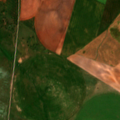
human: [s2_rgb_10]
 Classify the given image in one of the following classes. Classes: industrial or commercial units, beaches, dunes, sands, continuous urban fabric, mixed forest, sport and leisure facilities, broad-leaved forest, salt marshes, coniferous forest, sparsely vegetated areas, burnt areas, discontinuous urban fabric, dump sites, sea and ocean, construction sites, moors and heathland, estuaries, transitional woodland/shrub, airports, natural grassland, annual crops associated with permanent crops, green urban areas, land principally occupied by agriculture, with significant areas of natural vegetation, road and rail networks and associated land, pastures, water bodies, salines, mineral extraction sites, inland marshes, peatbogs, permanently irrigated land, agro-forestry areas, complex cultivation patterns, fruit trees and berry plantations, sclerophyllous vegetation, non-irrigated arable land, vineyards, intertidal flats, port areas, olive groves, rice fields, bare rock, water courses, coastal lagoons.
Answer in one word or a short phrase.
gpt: continuous urban fabric